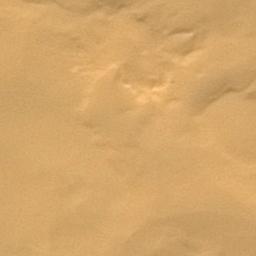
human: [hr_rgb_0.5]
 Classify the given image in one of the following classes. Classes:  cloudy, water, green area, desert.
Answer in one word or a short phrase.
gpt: desert